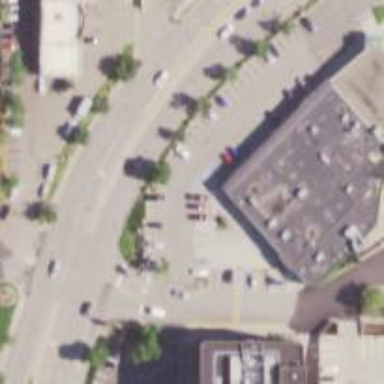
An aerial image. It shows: Pharmacy.